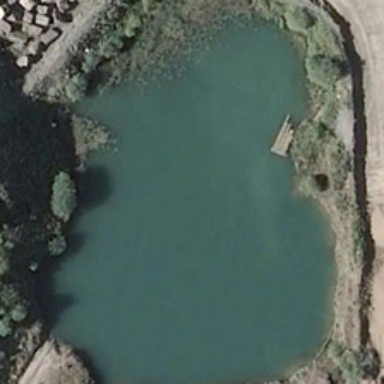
There are many houses on the side of the pond .